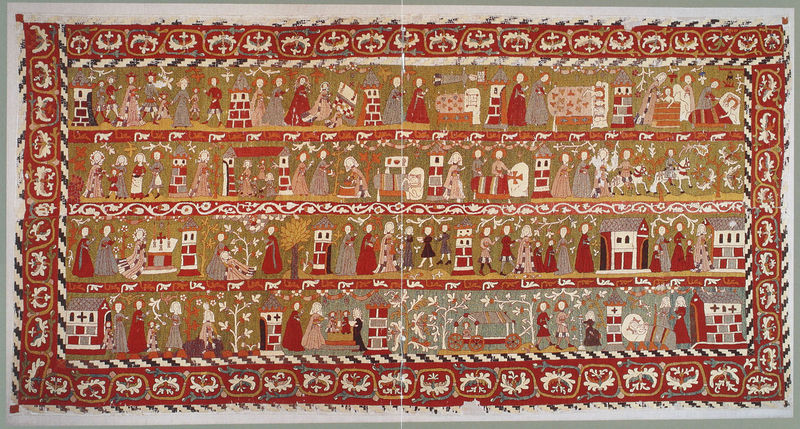
Titel: Der Elisabethteppich
Institution: Helmstedt, Kloster St. Marienberg
Schlagwörter: baum, blätter, weiß, bäume, frauen, menschen, blumen, bunt, grau, männer, schwarz, gebäude, haus, rot, beige, teppich, architektur, kleidung, rahmen, gold, pferde, reiter, ranken, bilder, figuren, bischof, bett, vier, türme, tracht, zeilen, textil, gewebt, weben, webe